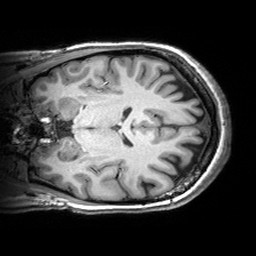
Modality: T1w
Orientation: coronal
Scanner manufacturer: siemens
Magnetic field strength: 3 T
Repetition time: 2.53 s
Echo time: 0.00299 s